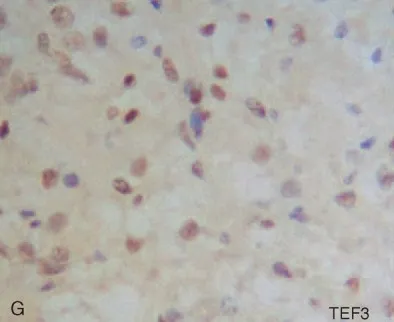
Microscopic features of the ileum tumor (case 1).TFE3.
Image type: pathology (immunostaining)